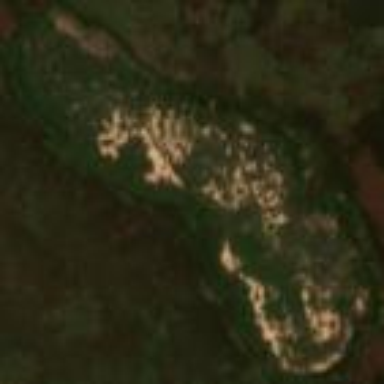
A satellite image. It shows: Islet covered with scrub vegetation.